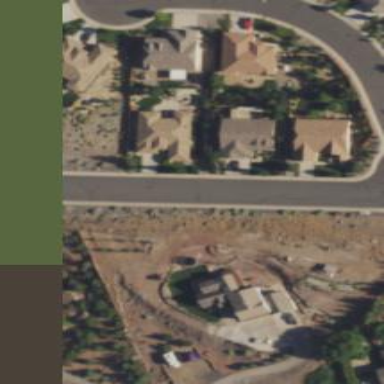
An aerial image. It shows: This residential area consists of single-family homes.